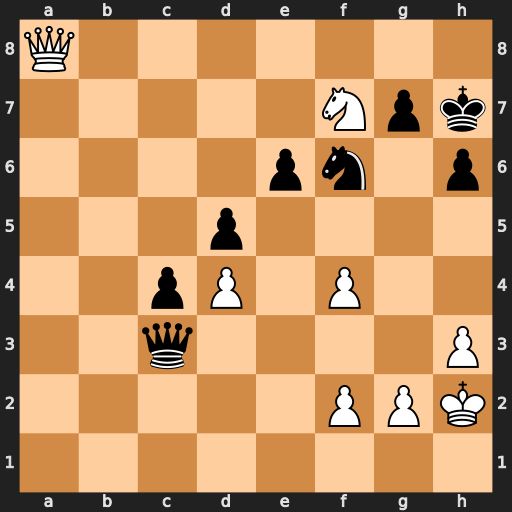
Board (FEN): Q7/5Npk/4pn1p/3p4/2pP1P2/2q4P/5PPK/8
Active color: w
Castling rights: -
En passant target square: -
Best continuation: Qh8+ Kg6 Ne5+ Kf5 Qxg7